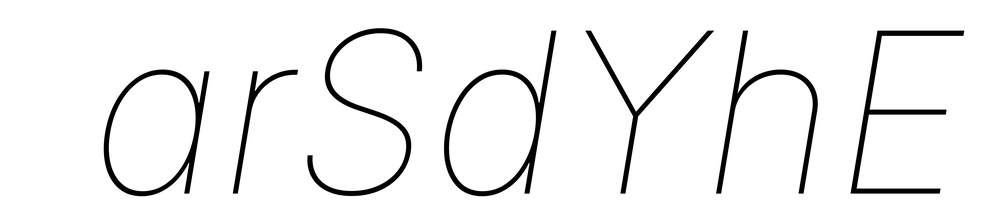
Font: Inter-Italic_Thin_Italic